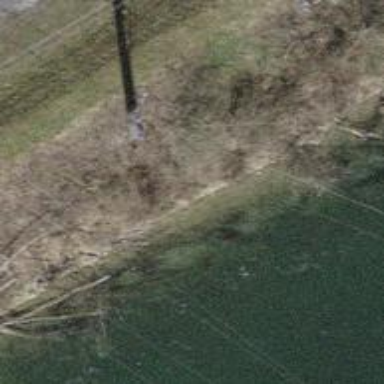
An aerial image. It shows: Power pole.